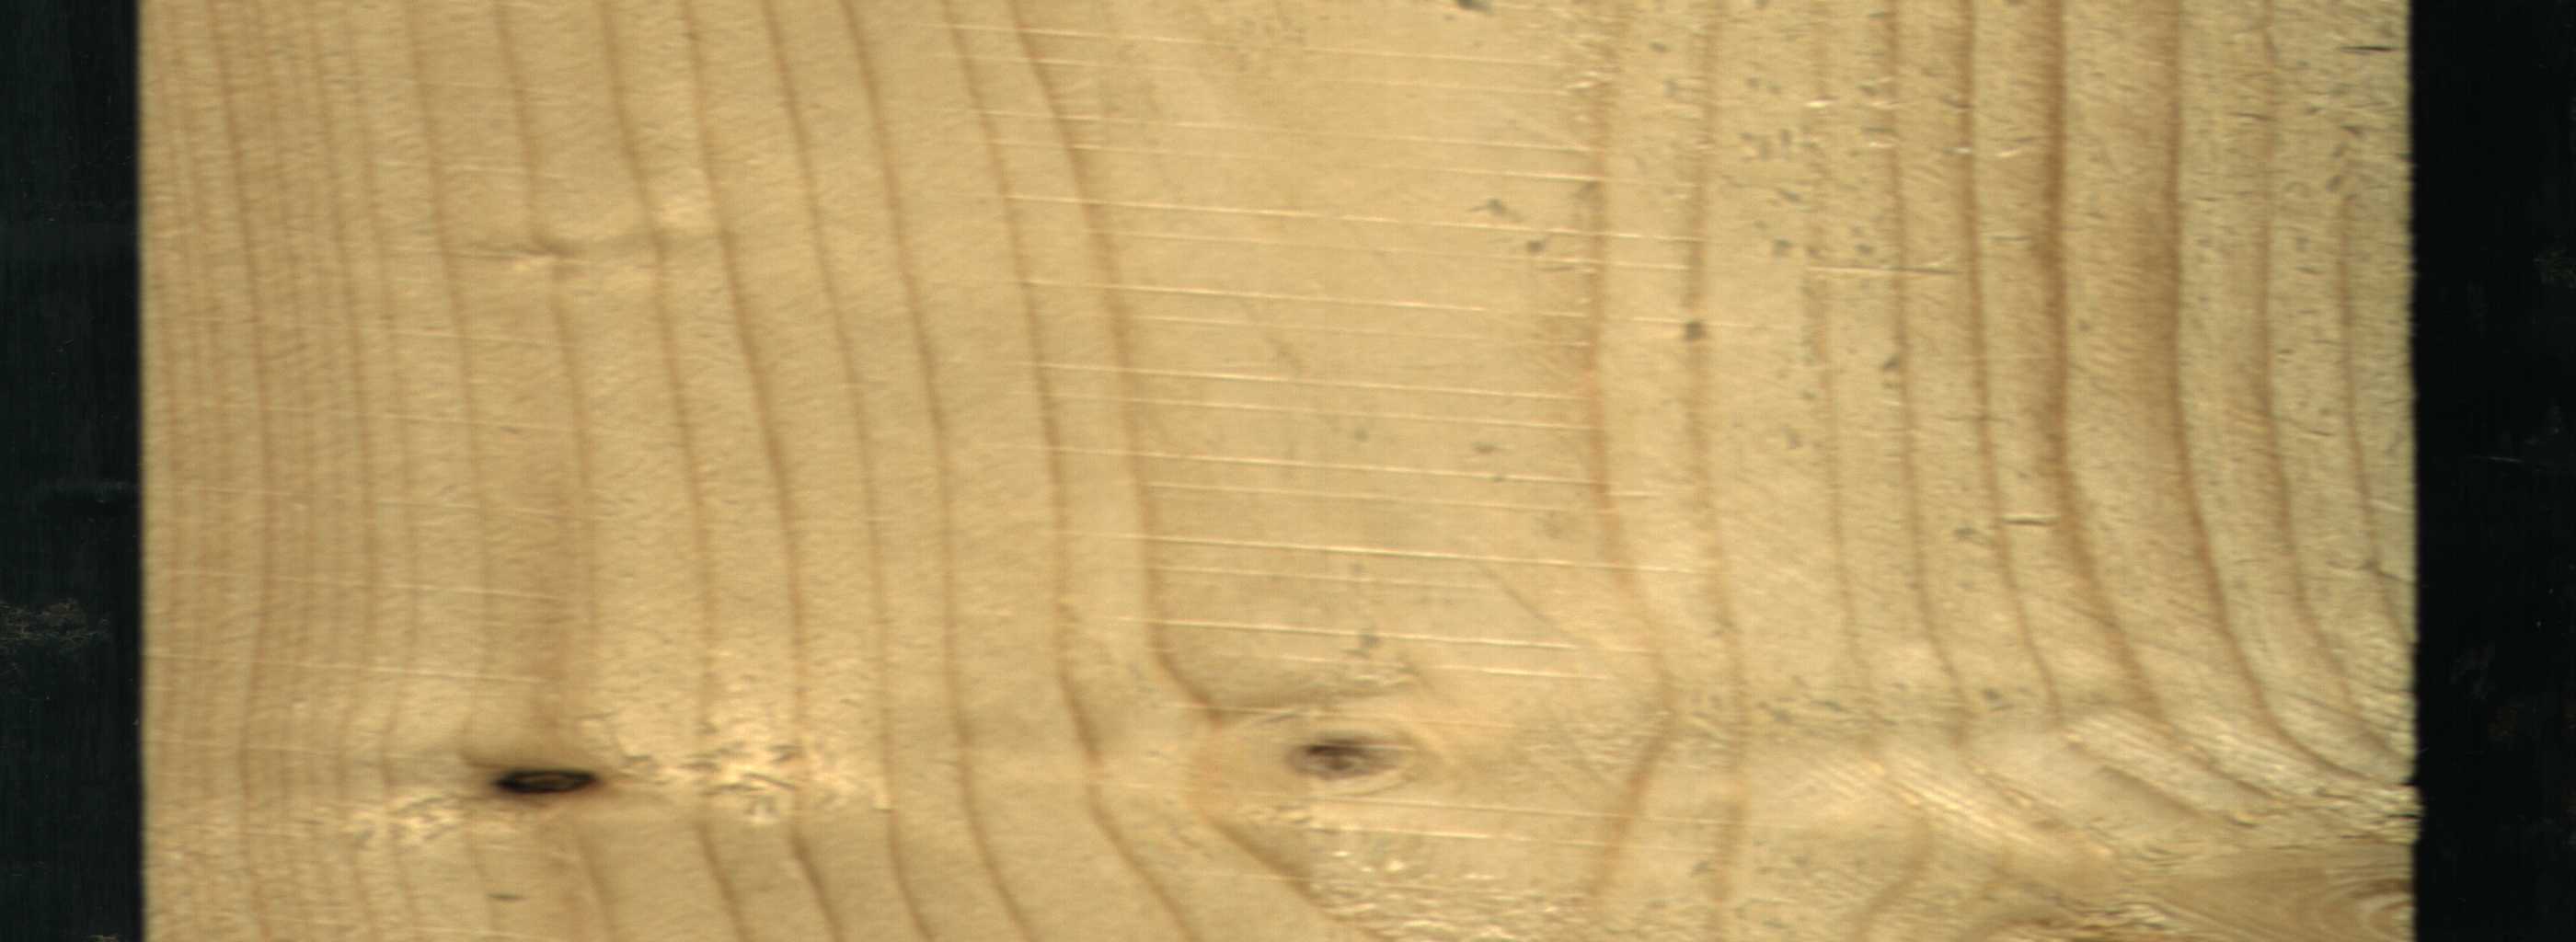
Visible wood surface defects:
Dead_Knot
Live_Knot
Live_Knot